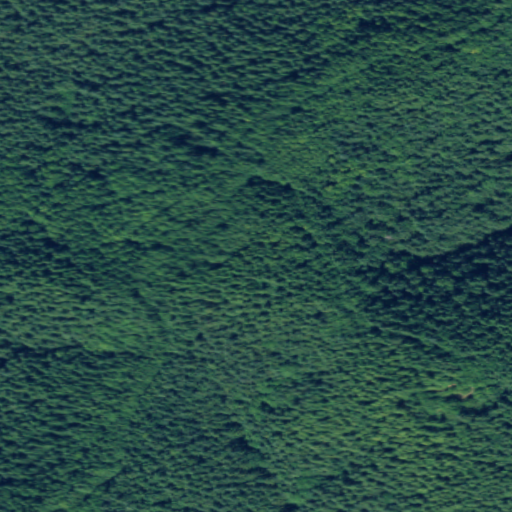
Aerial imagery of mountain in Washington named Deep River Hill containing evergreen forest and mixed forest